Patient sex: M
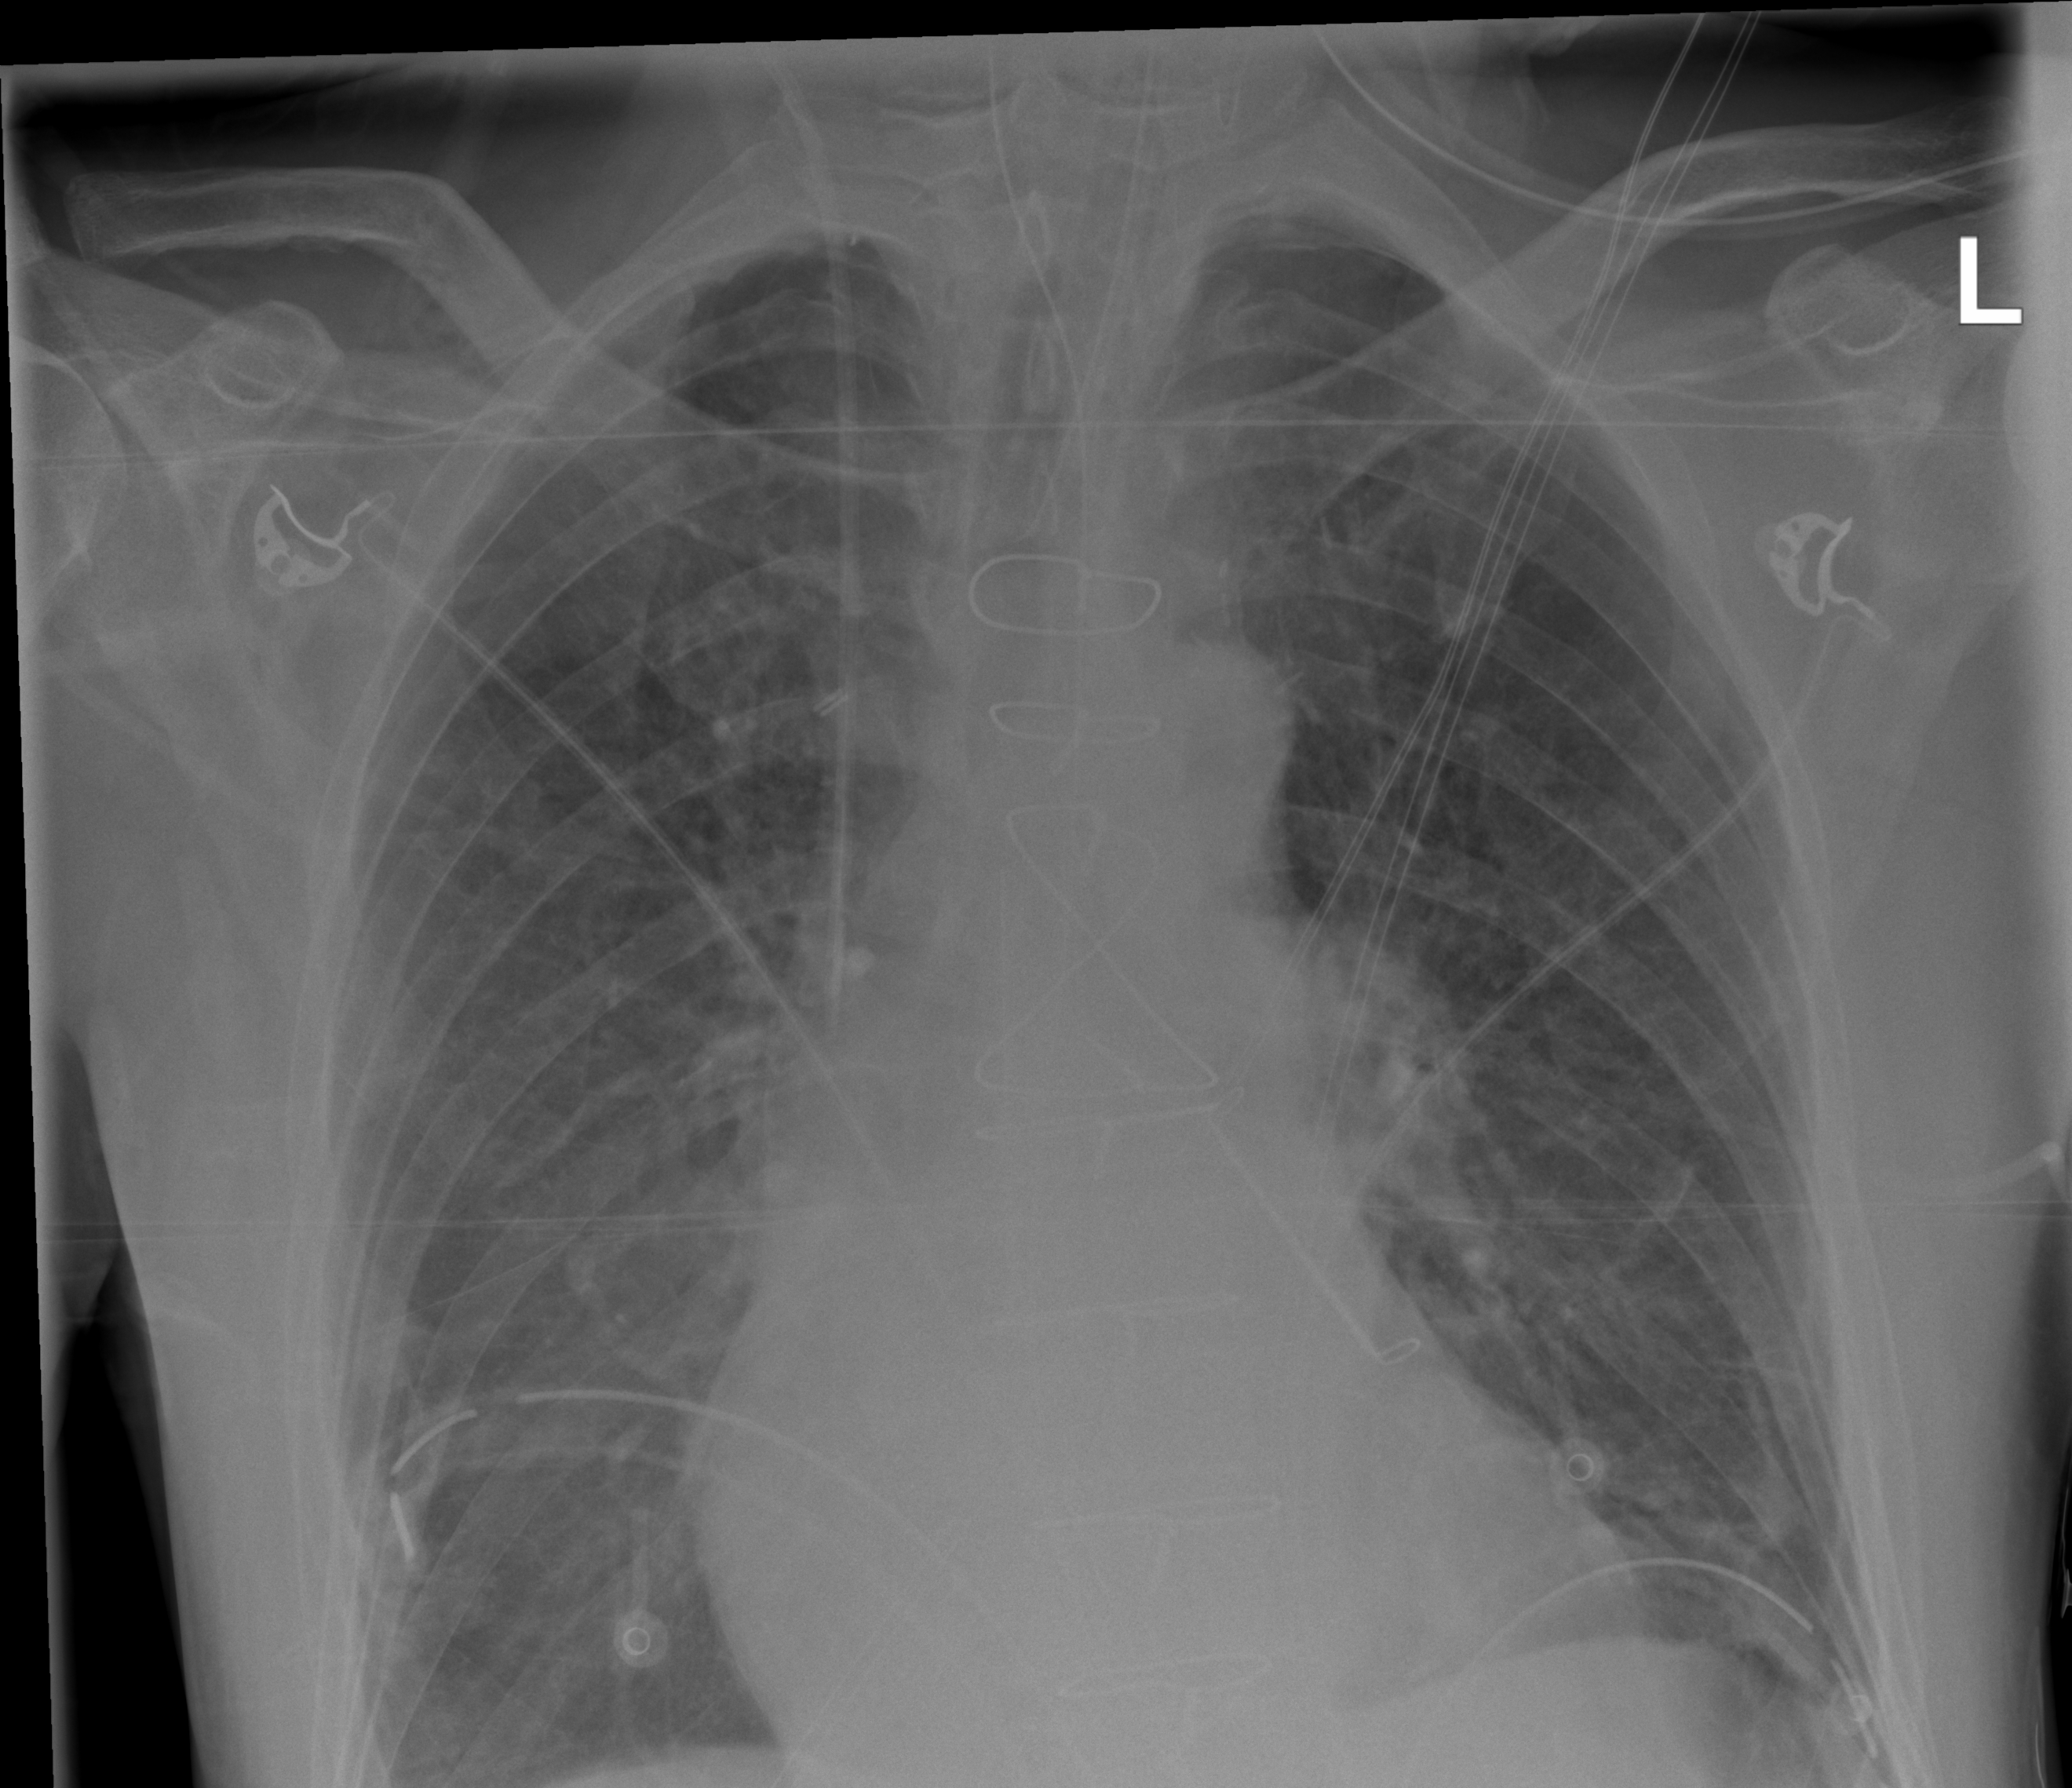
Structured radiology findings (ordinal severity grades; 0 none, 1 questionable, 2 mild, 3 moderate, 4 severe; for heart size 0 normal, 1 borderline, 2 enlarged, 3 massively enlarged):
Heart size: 1
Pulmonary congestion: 2
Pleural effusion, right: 2
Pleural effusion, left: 2
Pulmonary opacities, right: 1
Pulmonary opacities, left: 1
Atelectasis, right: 2
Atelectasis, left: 2